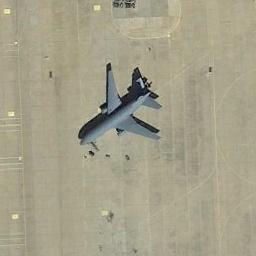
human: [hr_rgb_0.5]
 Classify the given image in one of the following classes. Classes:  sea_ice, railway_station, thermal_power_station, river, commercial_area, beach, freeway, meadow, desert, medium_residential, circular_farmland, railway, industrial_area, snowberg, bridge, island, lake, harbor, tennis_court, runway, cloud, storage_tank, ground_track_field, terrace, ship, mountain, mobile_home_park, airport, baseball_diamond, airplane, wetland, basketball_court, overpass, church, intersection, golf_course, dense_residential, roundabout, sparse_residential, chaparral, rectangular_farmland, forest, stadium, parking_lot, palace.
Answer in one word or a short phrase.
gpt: airplane